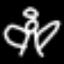
Label: angel